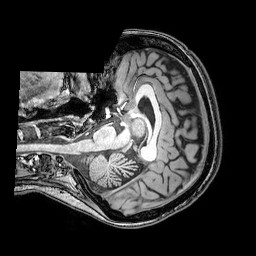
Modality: T1w
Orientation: axial
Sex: female
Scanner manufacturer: philips
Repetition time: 0.008075 s
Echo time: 0.00369 s